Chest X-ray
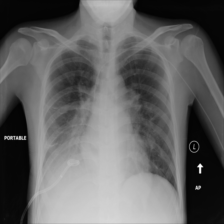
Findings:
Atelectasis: negative
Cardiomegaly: negative
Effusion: negative
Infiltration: positive
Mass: negative
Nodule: negative
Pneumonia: negative
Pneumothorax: negative
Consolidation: negative
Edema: negative
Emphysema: negative
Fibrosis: negative
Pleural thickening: negative
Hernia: negative